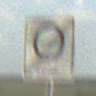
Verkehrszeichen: EndeUmweltzone
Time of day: MorningAfternoon
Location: Outdoor (Beach)
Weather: PartlyCloudy
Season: NotSpecified
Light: Natural